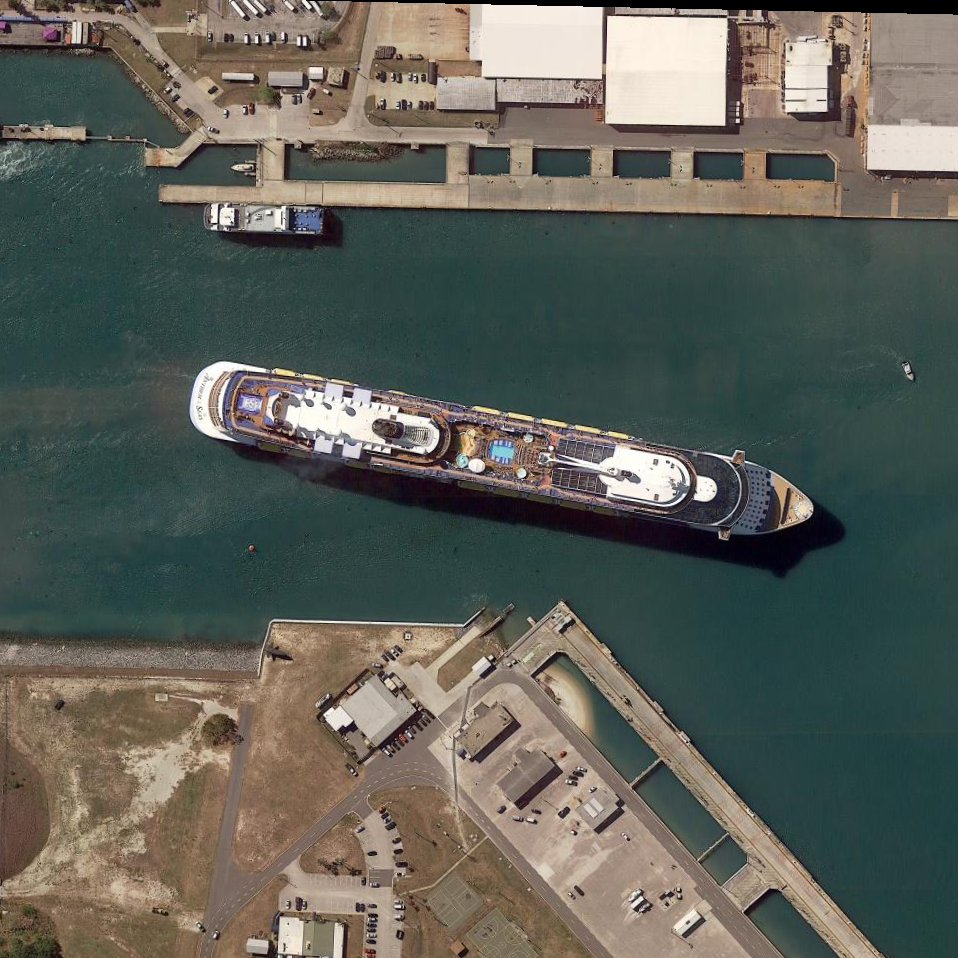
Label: Megayacht